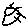
Label: sun